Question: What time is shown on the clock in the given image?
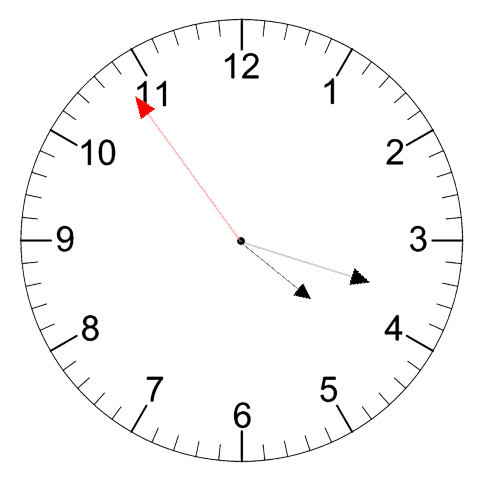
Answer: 04:17:54